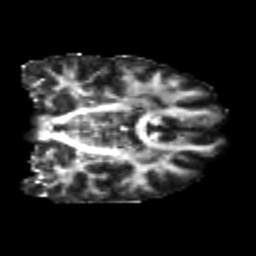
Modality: FA
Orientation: coronal
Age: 26
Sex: female
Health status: healthy
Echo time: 0.074 s